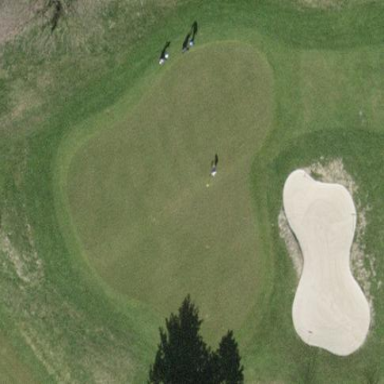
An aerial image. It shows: Golf green.